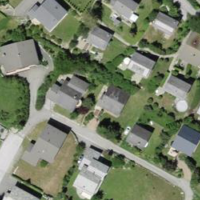
EUNIS habitat code: 54
Species observed at this site:
Pyrrhocorax graculus
Jynx torquilla
Lophophanes cristatus